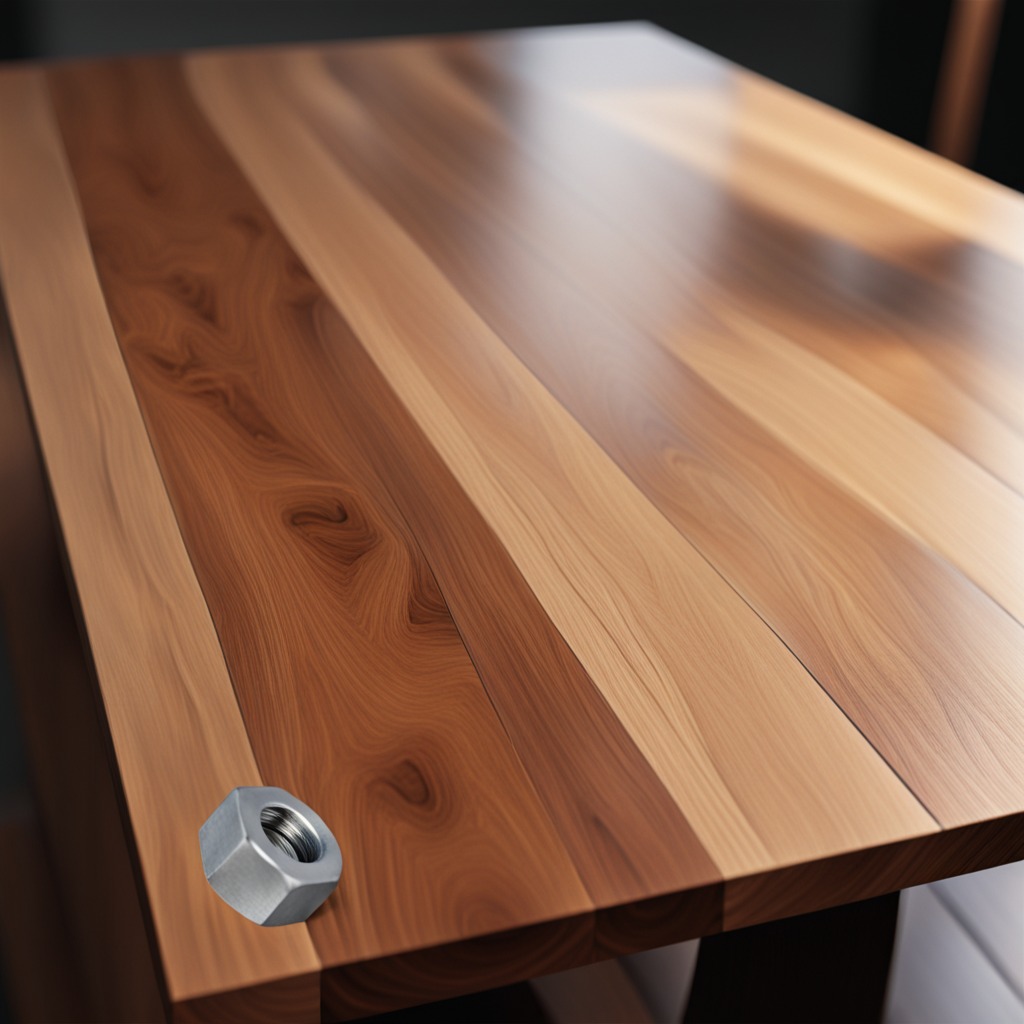
A metal nut lies on the wooden table in a carpentry studio.